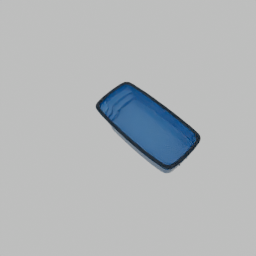
Label: appliances